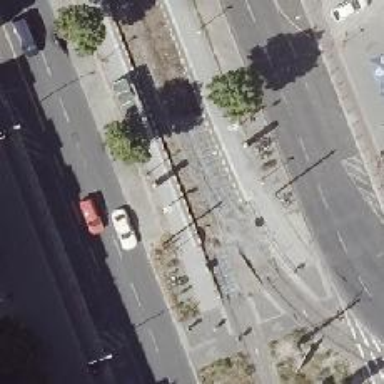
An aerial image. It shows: Tram stop position for public transport.